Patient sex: F
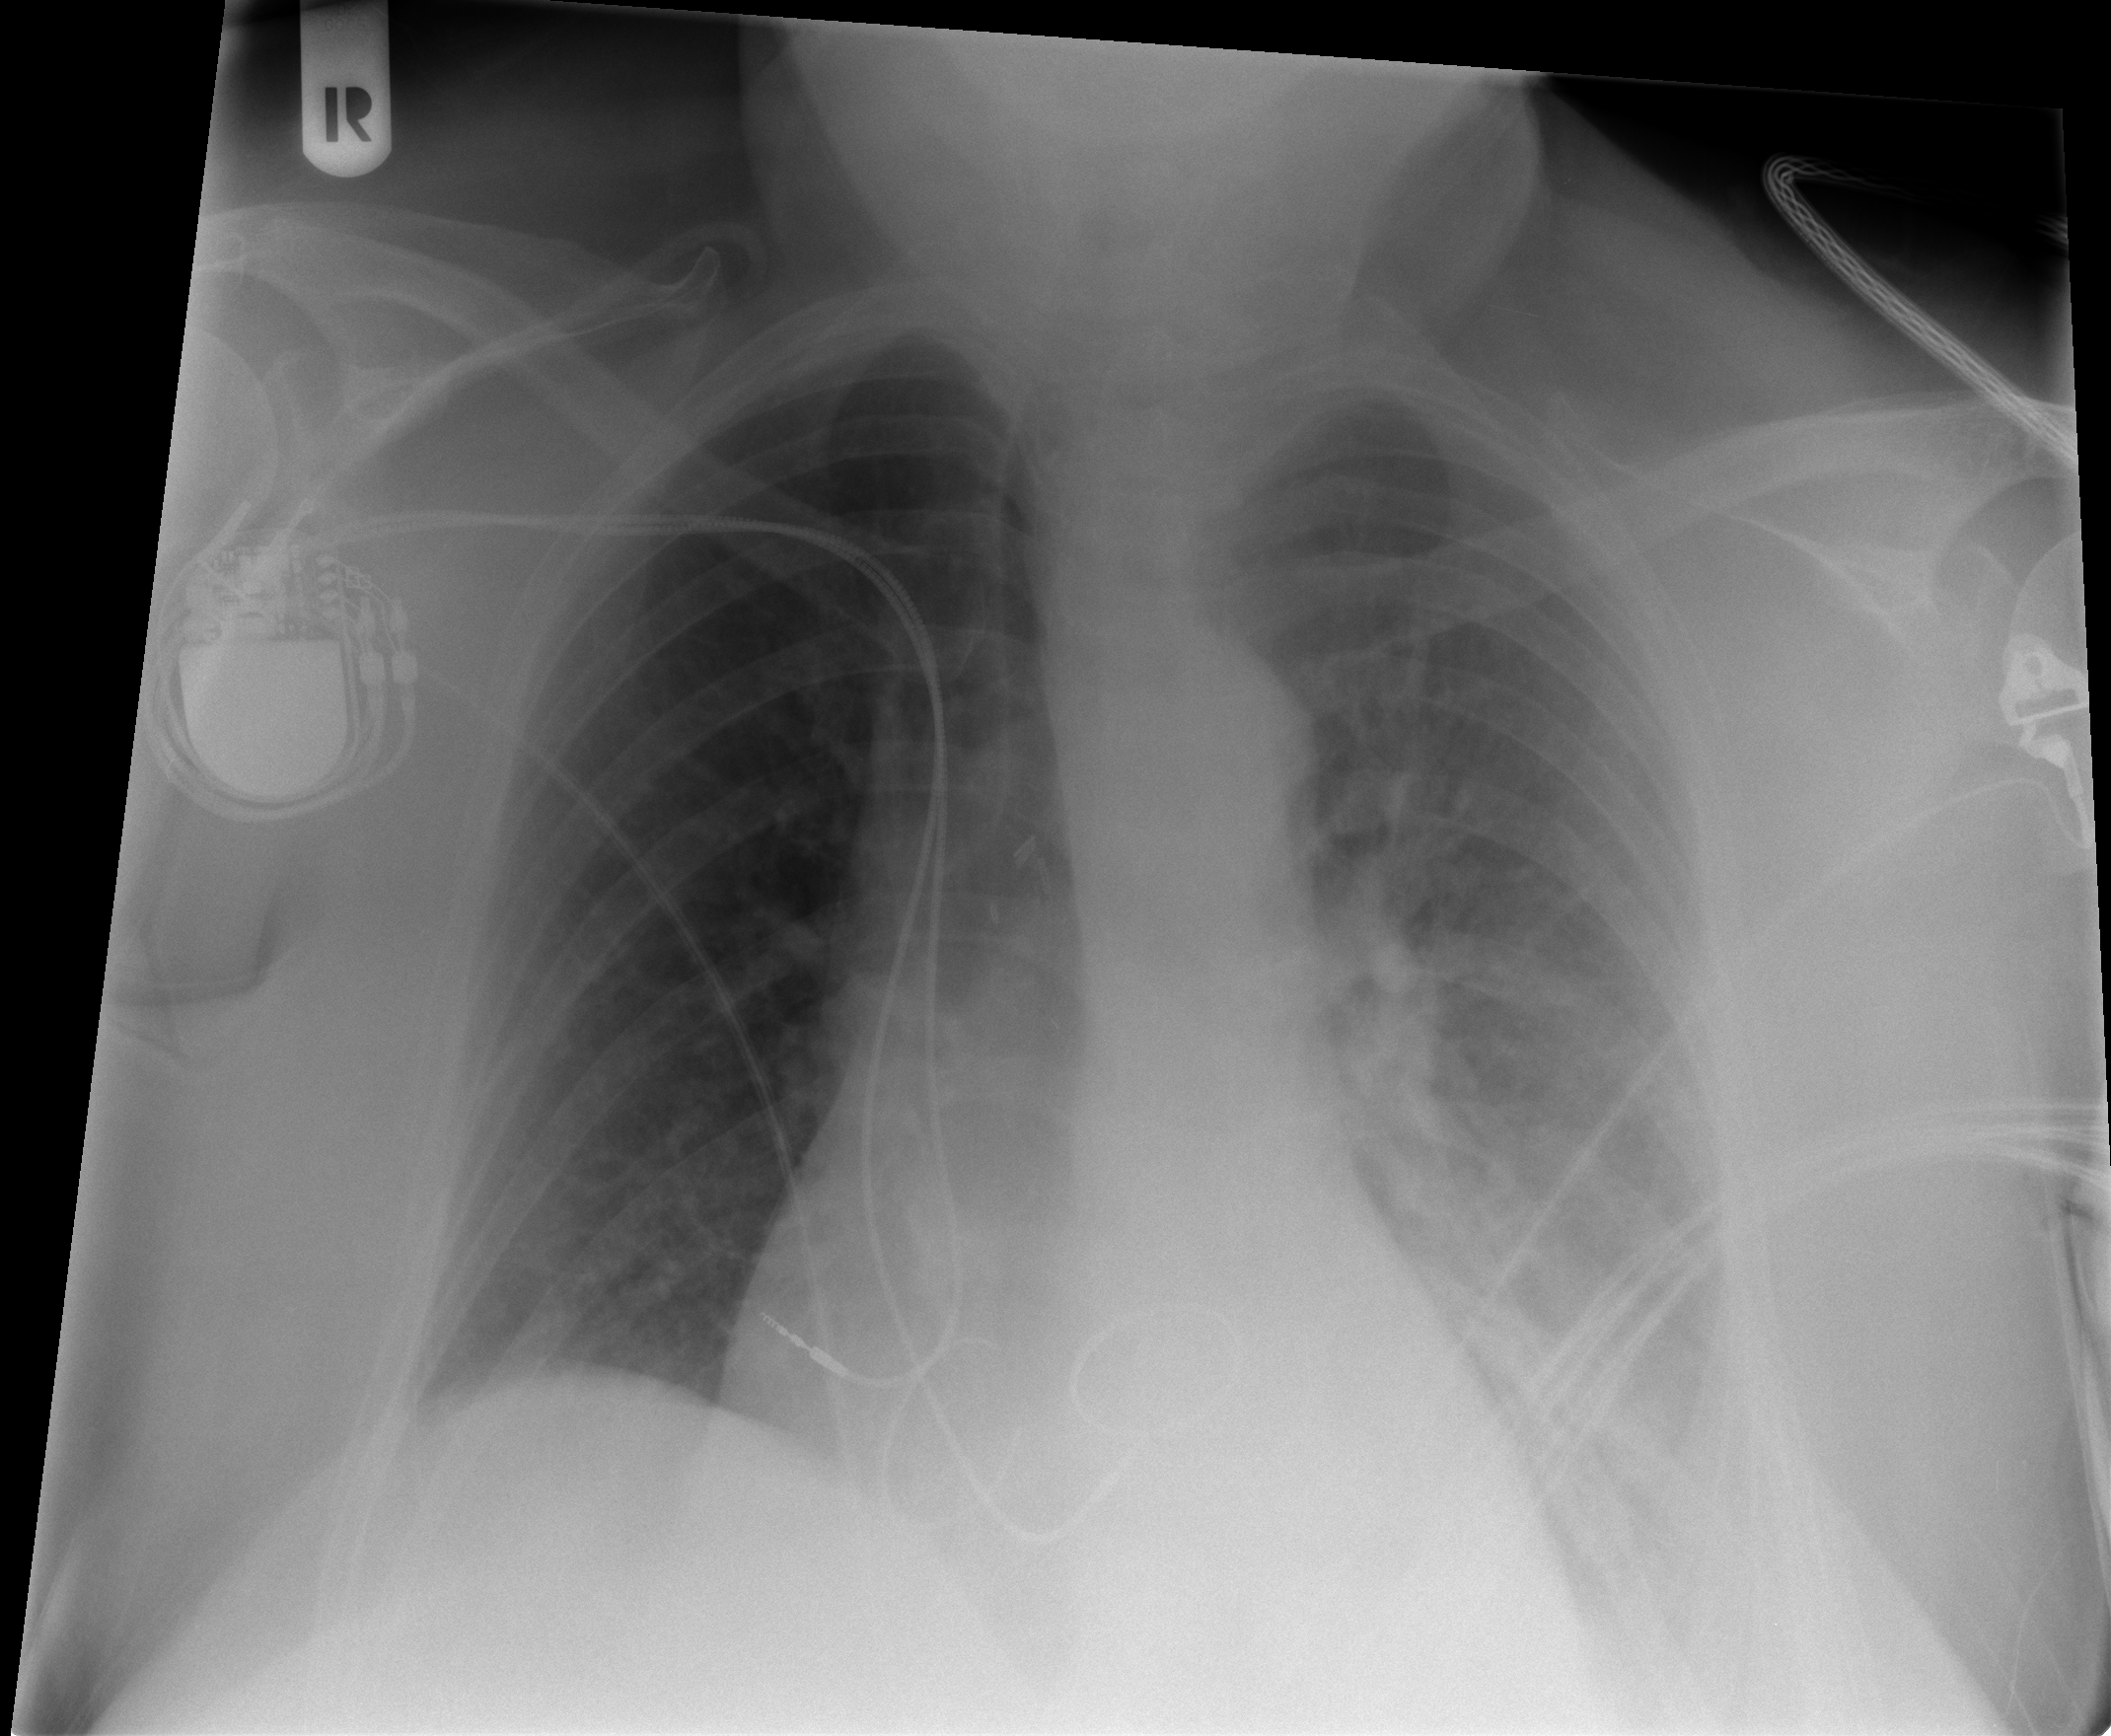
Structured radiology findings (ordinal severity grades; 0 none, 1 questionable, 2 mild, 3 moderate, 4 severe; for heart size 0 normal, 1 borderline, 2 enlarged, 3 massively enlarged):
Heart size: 0
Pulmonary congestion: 2
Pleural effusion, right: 0
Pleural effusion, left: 2
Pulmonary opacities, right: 0
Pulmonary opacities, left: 2
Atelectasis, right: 1
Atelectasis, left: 2